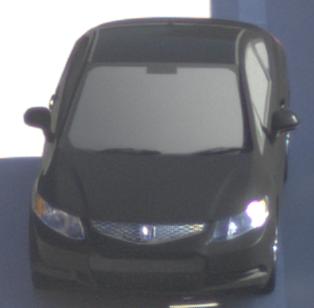
Make: Honda
Model: Civic Limousine 1.8
Detailed model: Civic (IX) Limousine
Model produced from: 2014/05
Model produced until: 2017/06
Doors: 4
Color: black
Road condition: dry road
Daytime: morning or afternoon
Contrast: high contrast